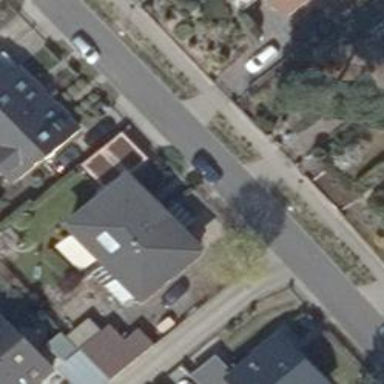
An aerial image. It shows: Footway.